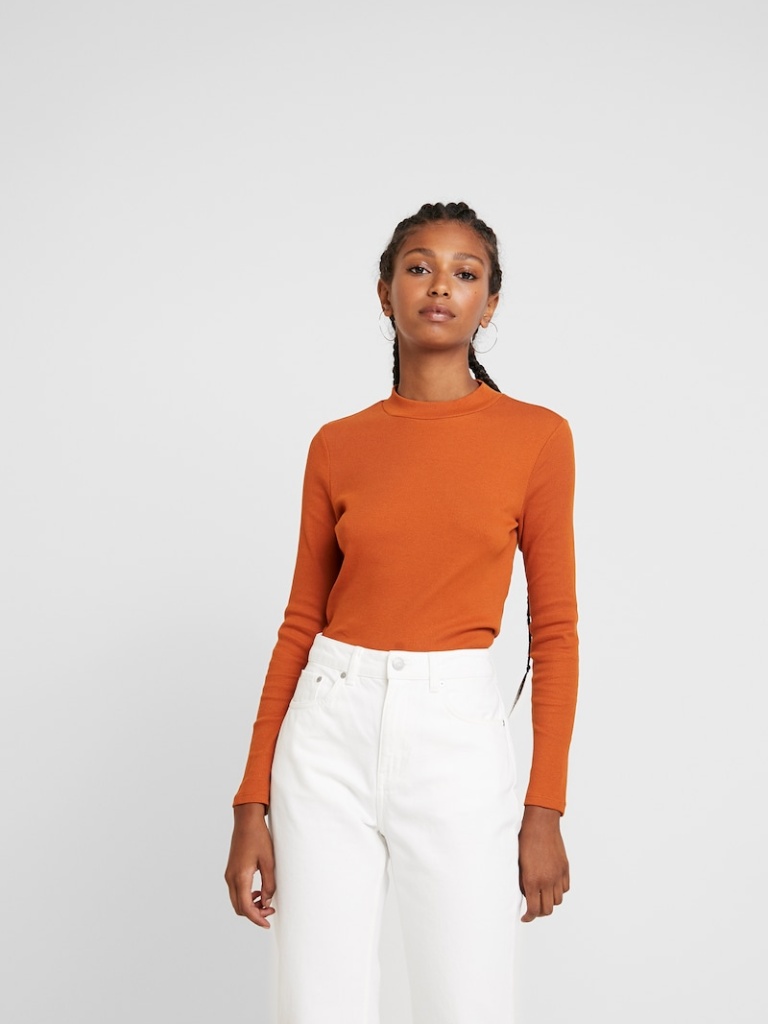
knit tight a long-sleeved with the sleeves down hip length Fully Tucked in crew sweater